Chest X-ray:
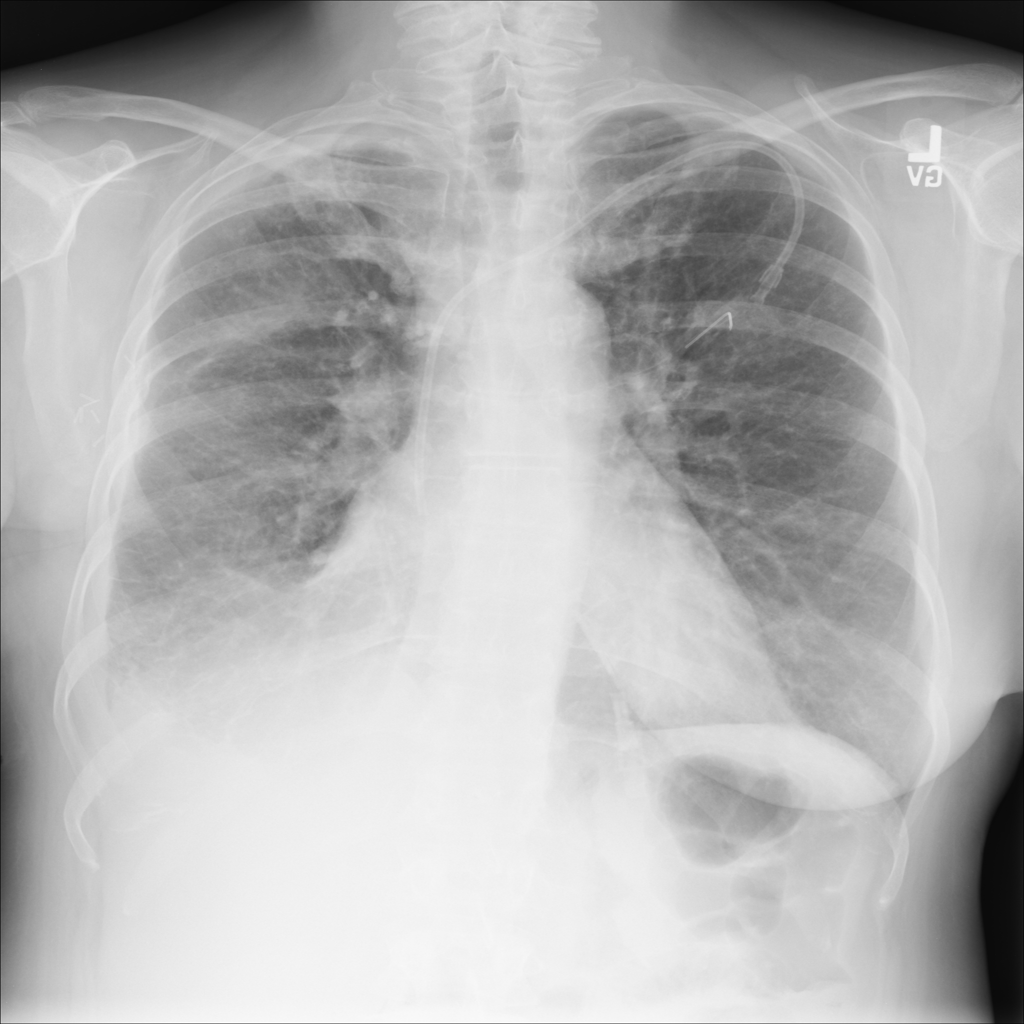
Findings: Consolidation, Effusion
No abnormal finding: no